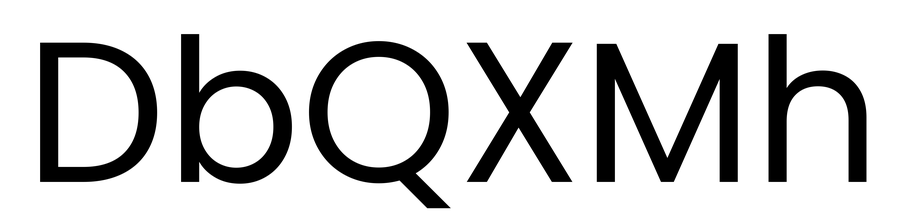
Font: Poppins-Regular